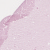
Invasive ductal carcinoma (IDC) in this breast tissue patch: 0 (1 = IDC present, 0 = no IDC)